Field crop: tomato
Growth stage: 2
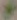
Species: solanum